Question:
Right now, when mouse over, the font get larger, but it stretch out the outer container.
I don't want the outer container to stretch out. What is the solution?
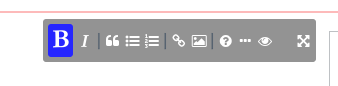
Answer: You can adjust the margin down by the same amount that you are increasing the size of the element.
'''
.button{
width:20px;
height:20px;
margin:15px;
}
.button:hover{
width:30px;
height:30px;
margin:10px;
}
'''
See the fiddle: <URL>